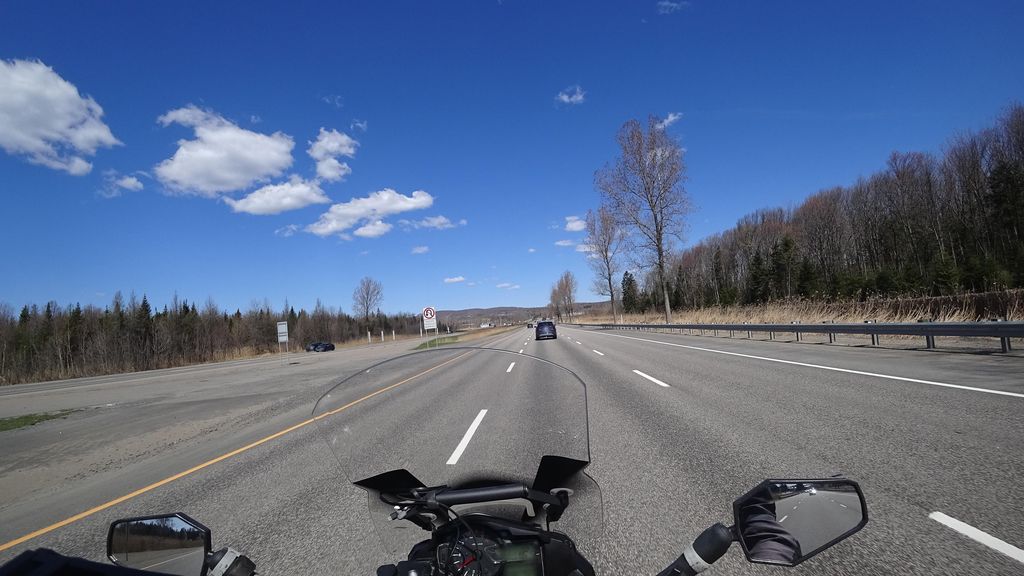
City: quebec_city